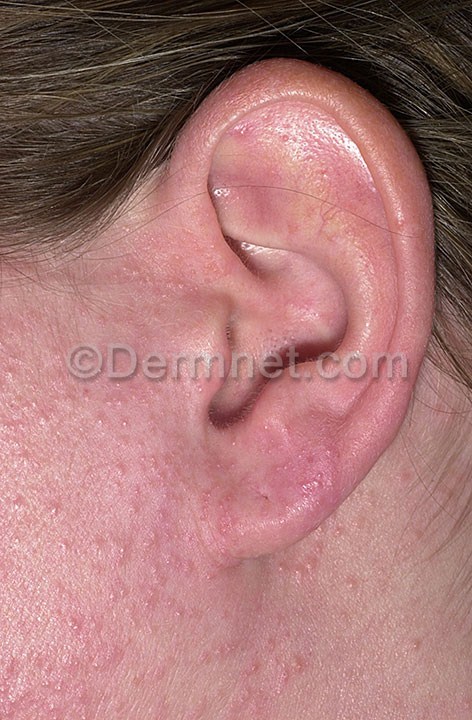
Disease: Light Diseases and Disorders of Pigmentation